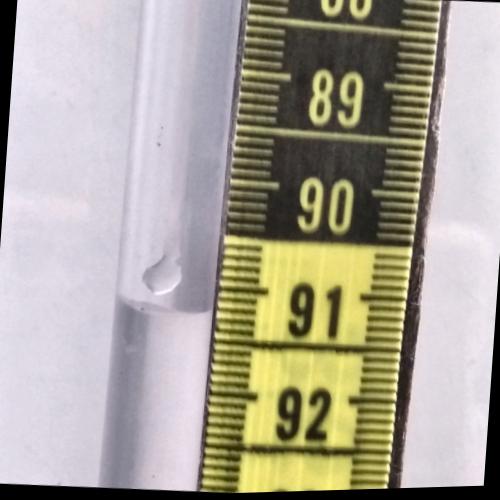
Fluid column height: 91.2 cm